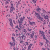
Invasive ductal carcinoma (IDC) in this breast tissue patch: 0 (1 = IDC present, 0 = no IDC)